Question: I'm trying to plot two histogram using the result of a group by. But the labels just appear in one of the labels.
How can I put the label in both charts?
And how can I put different title for the charts (e.g. first as Men's grade and Second as Woman's grade)
'''
import pandas as pd
import matplotlib.pyplot as plt
microdataEnem = pd.read_csv('C:\Users\Lucas\AppData\Local\Programs\Python\Python39\Scripts\Data Science\Data Analysis\Projects\ENEM\DADOS\MICRODADOS_ENEM_2019.csv', sep = ';', encoding = 'ISO-8859-1', nrows=10000)
sex_essaygrade = ['TP_SEXO', 'NU_NOTA_REDACAO']
filter_sex_essaygrade = microdataEnem.filter(items = sex_essaygrade)
filter_sex_essaygrade.dropna(subset = ['NU_NOTA_REDACAO'], inplace = True)
filter_sex_essaygrade.groupby('TP_SEXO').hist()
plt.xlabel('Grade')
plt.ylabel('Number of students')
plt.show()
'''

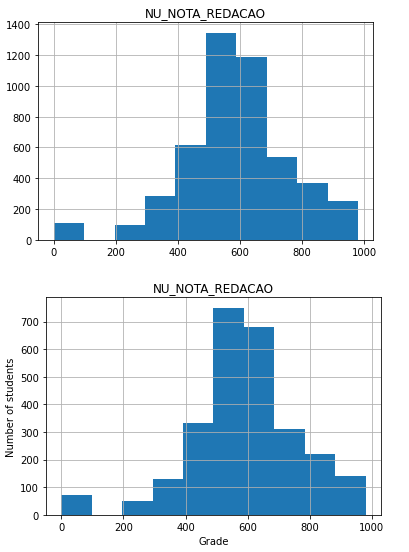
Answer: Instead of using 'filter_sex_essaygrade.groupby('TP_SEXO').hist()' you can try the following format: 'axs = filter_sex_essaygrade['NU_NOTA_REDACAO'].hist(by=filter_sex_essaygrade['TP_SEXO'])'. This will automatically title each histogram with the group name.
You'll want to set an the variable 'axs' equal to this histogram object so that you can modify the x and y labels for both plots.
I created some data similar to yours, and I get the following result:
'''
import numpy as np
import pandas as pd
import matplotlib.pyplot as plt
np.random.seed(42)
sex_essaygrade = ['TP_SEXO', 'NU_NOTA_REDACAO']
## create two distinct sets of grades
sample_grades = np.concatenate((np.random.randint(low=70,high=100,size=100), np.random.randint(low=80,high=100,size=100)))
filter_sex_essaygrade = pd.DataFrame({
'NU_NOTA_REDACAO': sample_grades,
'TP_SEXO': ['Men']*100 + ['Women']*100
})
axs = filter_sex_essaygrade['NU_NOTA_REDACAO'].hist(by=filter_sex_essaygrade['TP_SEXO'])
for ax in axs.flatten():
ax.set_xlabel("Grade")
ax.set_ylabel("Number of students")
plt.show()
'''
<URL>